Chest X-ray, PA view. Patient: 42 years old, sex F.
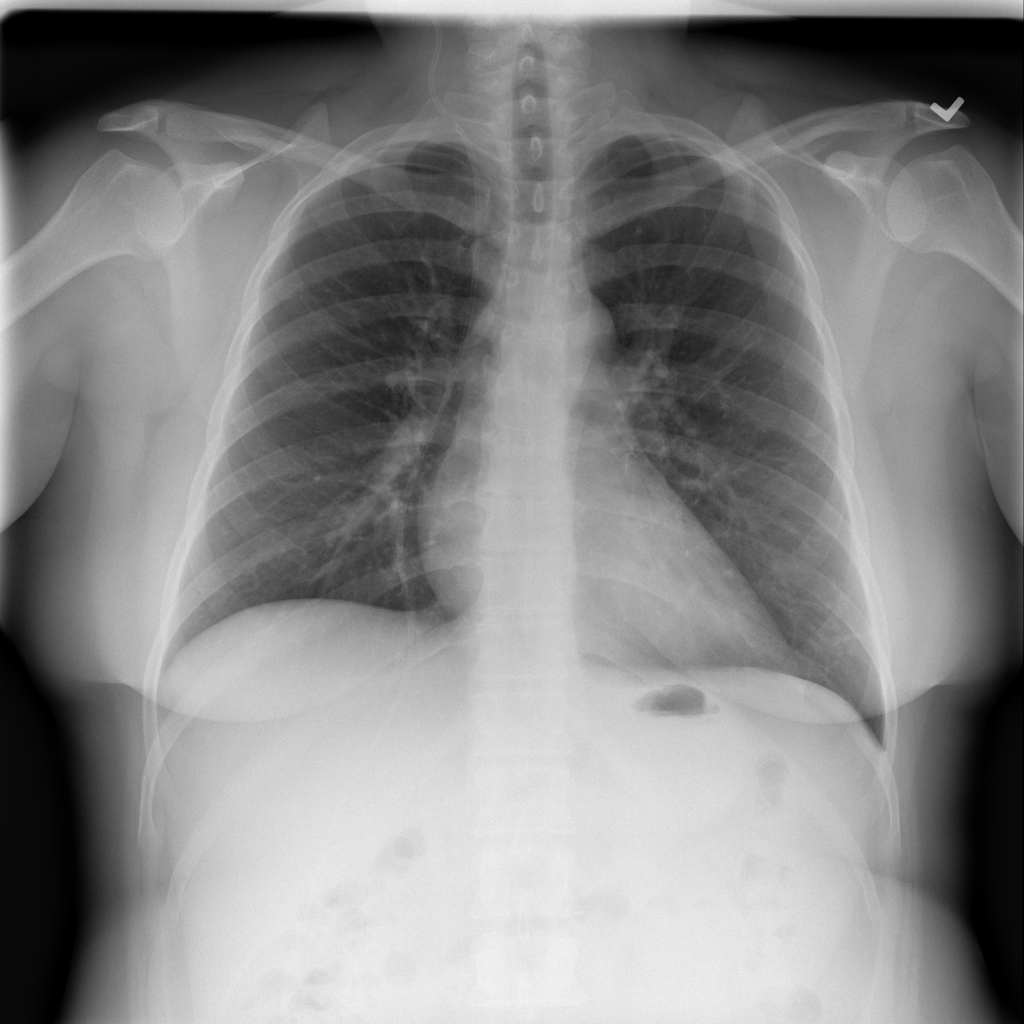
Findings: No Finding